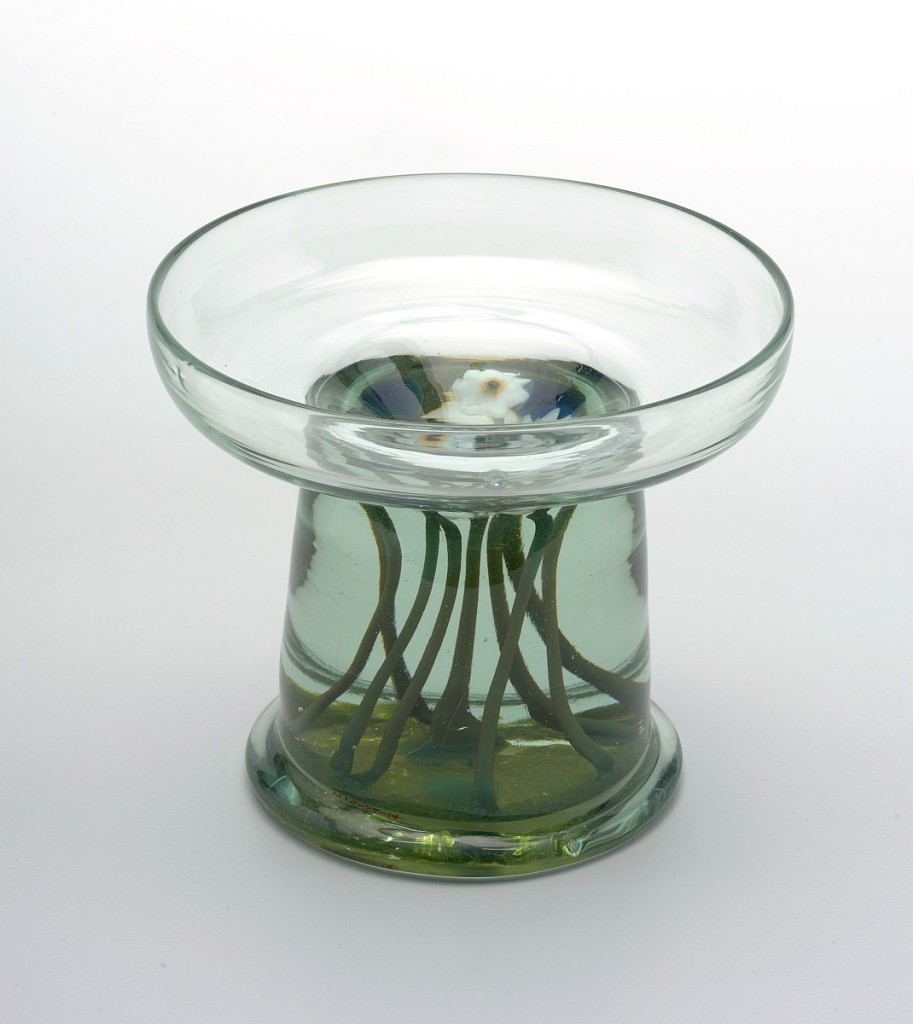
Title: Footed bowl
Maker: Louis Comfort Tiffany, American, 1848–1933
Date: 1913–16
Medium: Mold-blown favrile glass
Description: Pale green, shallow bowl on wide tapered pedestal base with occlusions of white flowers with yellow and white centers and dark green stems and dark blue leaves "floating" in solid glass. Ground pontil.